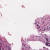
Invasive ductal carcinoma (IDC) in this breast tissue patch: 1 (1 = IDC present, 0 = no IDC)